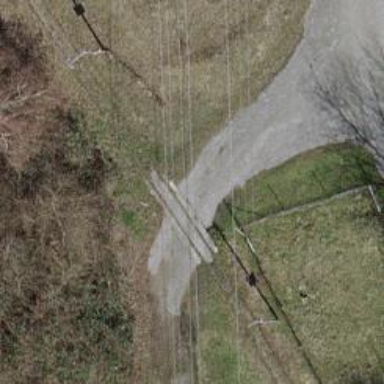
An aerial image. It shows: Railway level crossing.